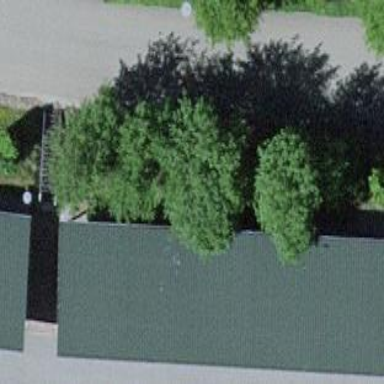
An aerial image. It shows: Parking area with sheds on the roof.